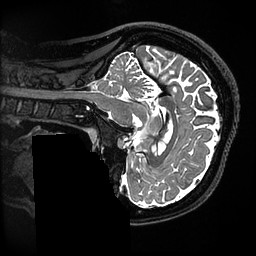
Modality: T2w
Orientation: sagittal
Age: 26
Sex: female
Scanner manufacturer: ge
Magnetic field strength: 3 T
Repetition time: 3.202 s
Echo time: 0.0665 s